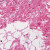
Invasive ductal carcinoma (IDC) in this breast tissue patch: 0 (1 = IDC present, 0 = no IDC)